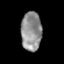
Tissue: skin
Cell type: Epithelial cells
Senescence score: 0.2452
Nuclear area (px): 790
Mean DAPI intensity: 143.09